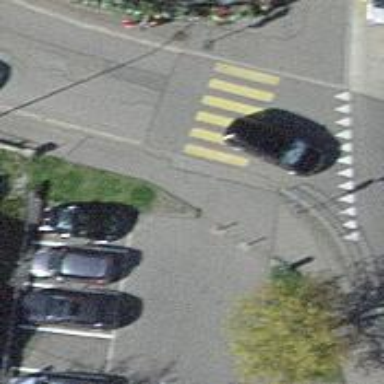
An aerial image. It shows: Bollard.